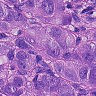
Metastatic tissue present: yes